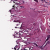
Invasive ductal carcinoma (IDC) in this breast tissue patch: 1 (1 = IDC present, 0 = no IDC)